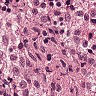
Metastatic tissue present: no